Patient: sex F, age 73
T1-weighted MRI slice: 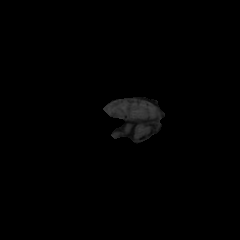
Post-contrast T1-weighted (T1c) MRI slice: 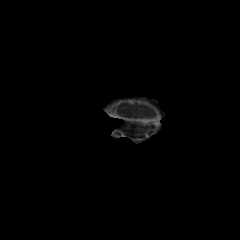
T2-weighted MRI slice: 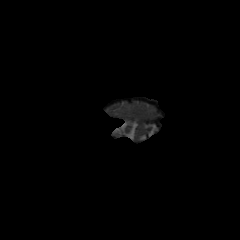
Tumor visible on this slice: yes
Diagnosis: Glioblastoma, IDH-wildtype
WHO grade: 4